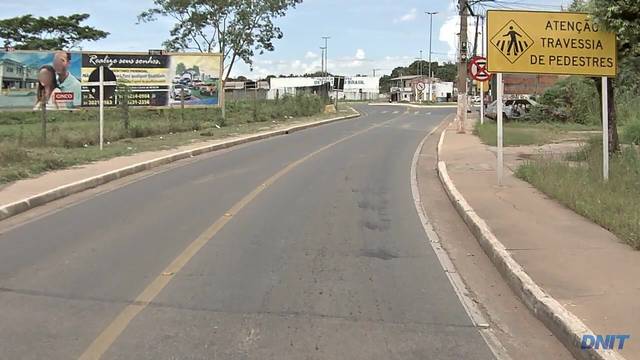
Region: Brazil
Coordinates: -15.627, -56.112